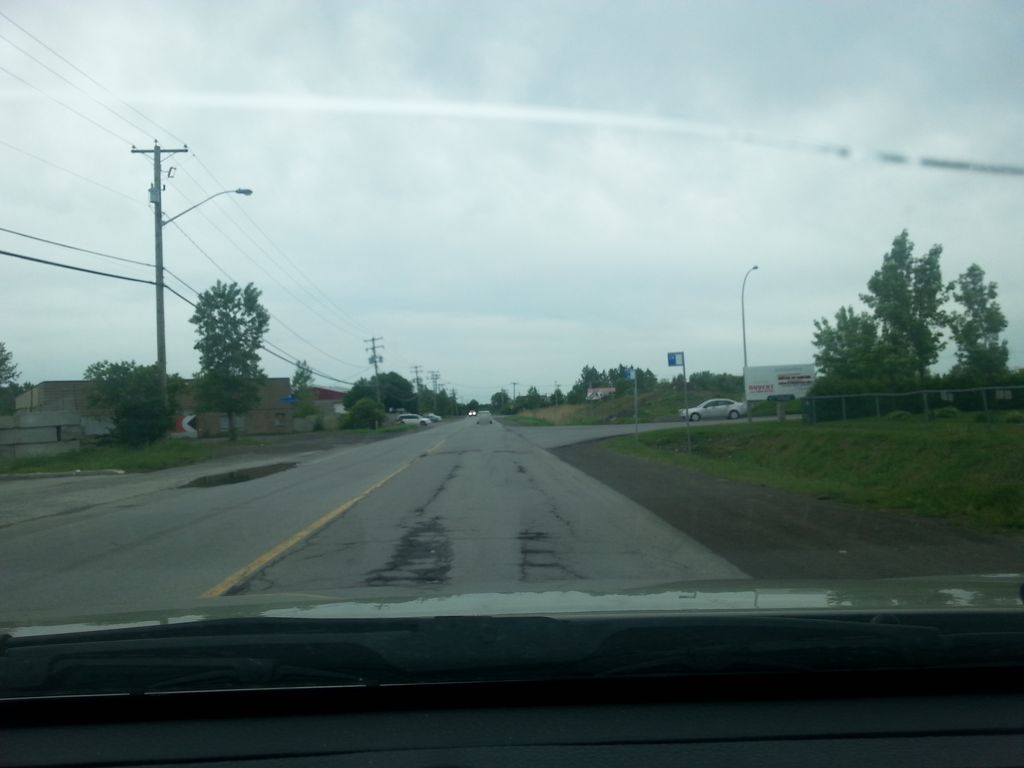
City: montreal